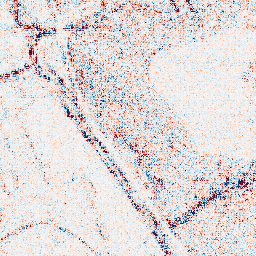
Category: wavelet
Decomposition family: wavelet_dwt
Decomposition parameters: wavelet: sym4
level: 1
Upsampling method: nearest
Upsampling parameters: scale: 8
Upsampling scale: 8